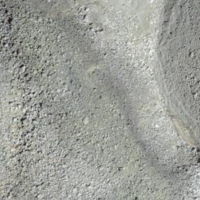
EUNIS habitat code: 48
Species observed at this site:
Jacobaea incana